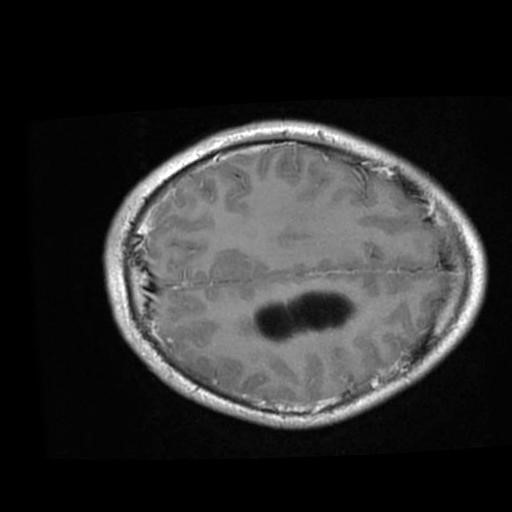
Label: brain_glioma